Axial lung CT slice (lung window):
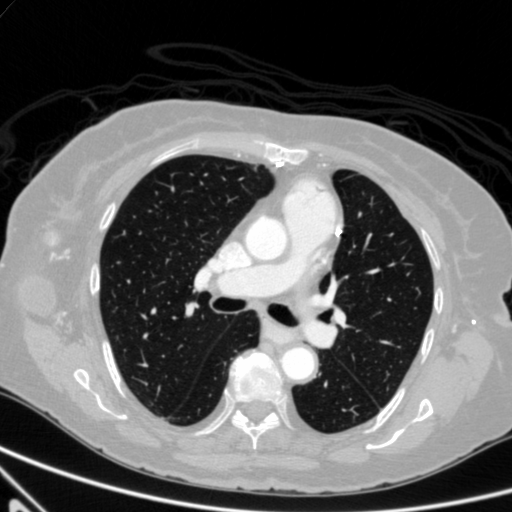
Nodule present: no